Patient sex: M
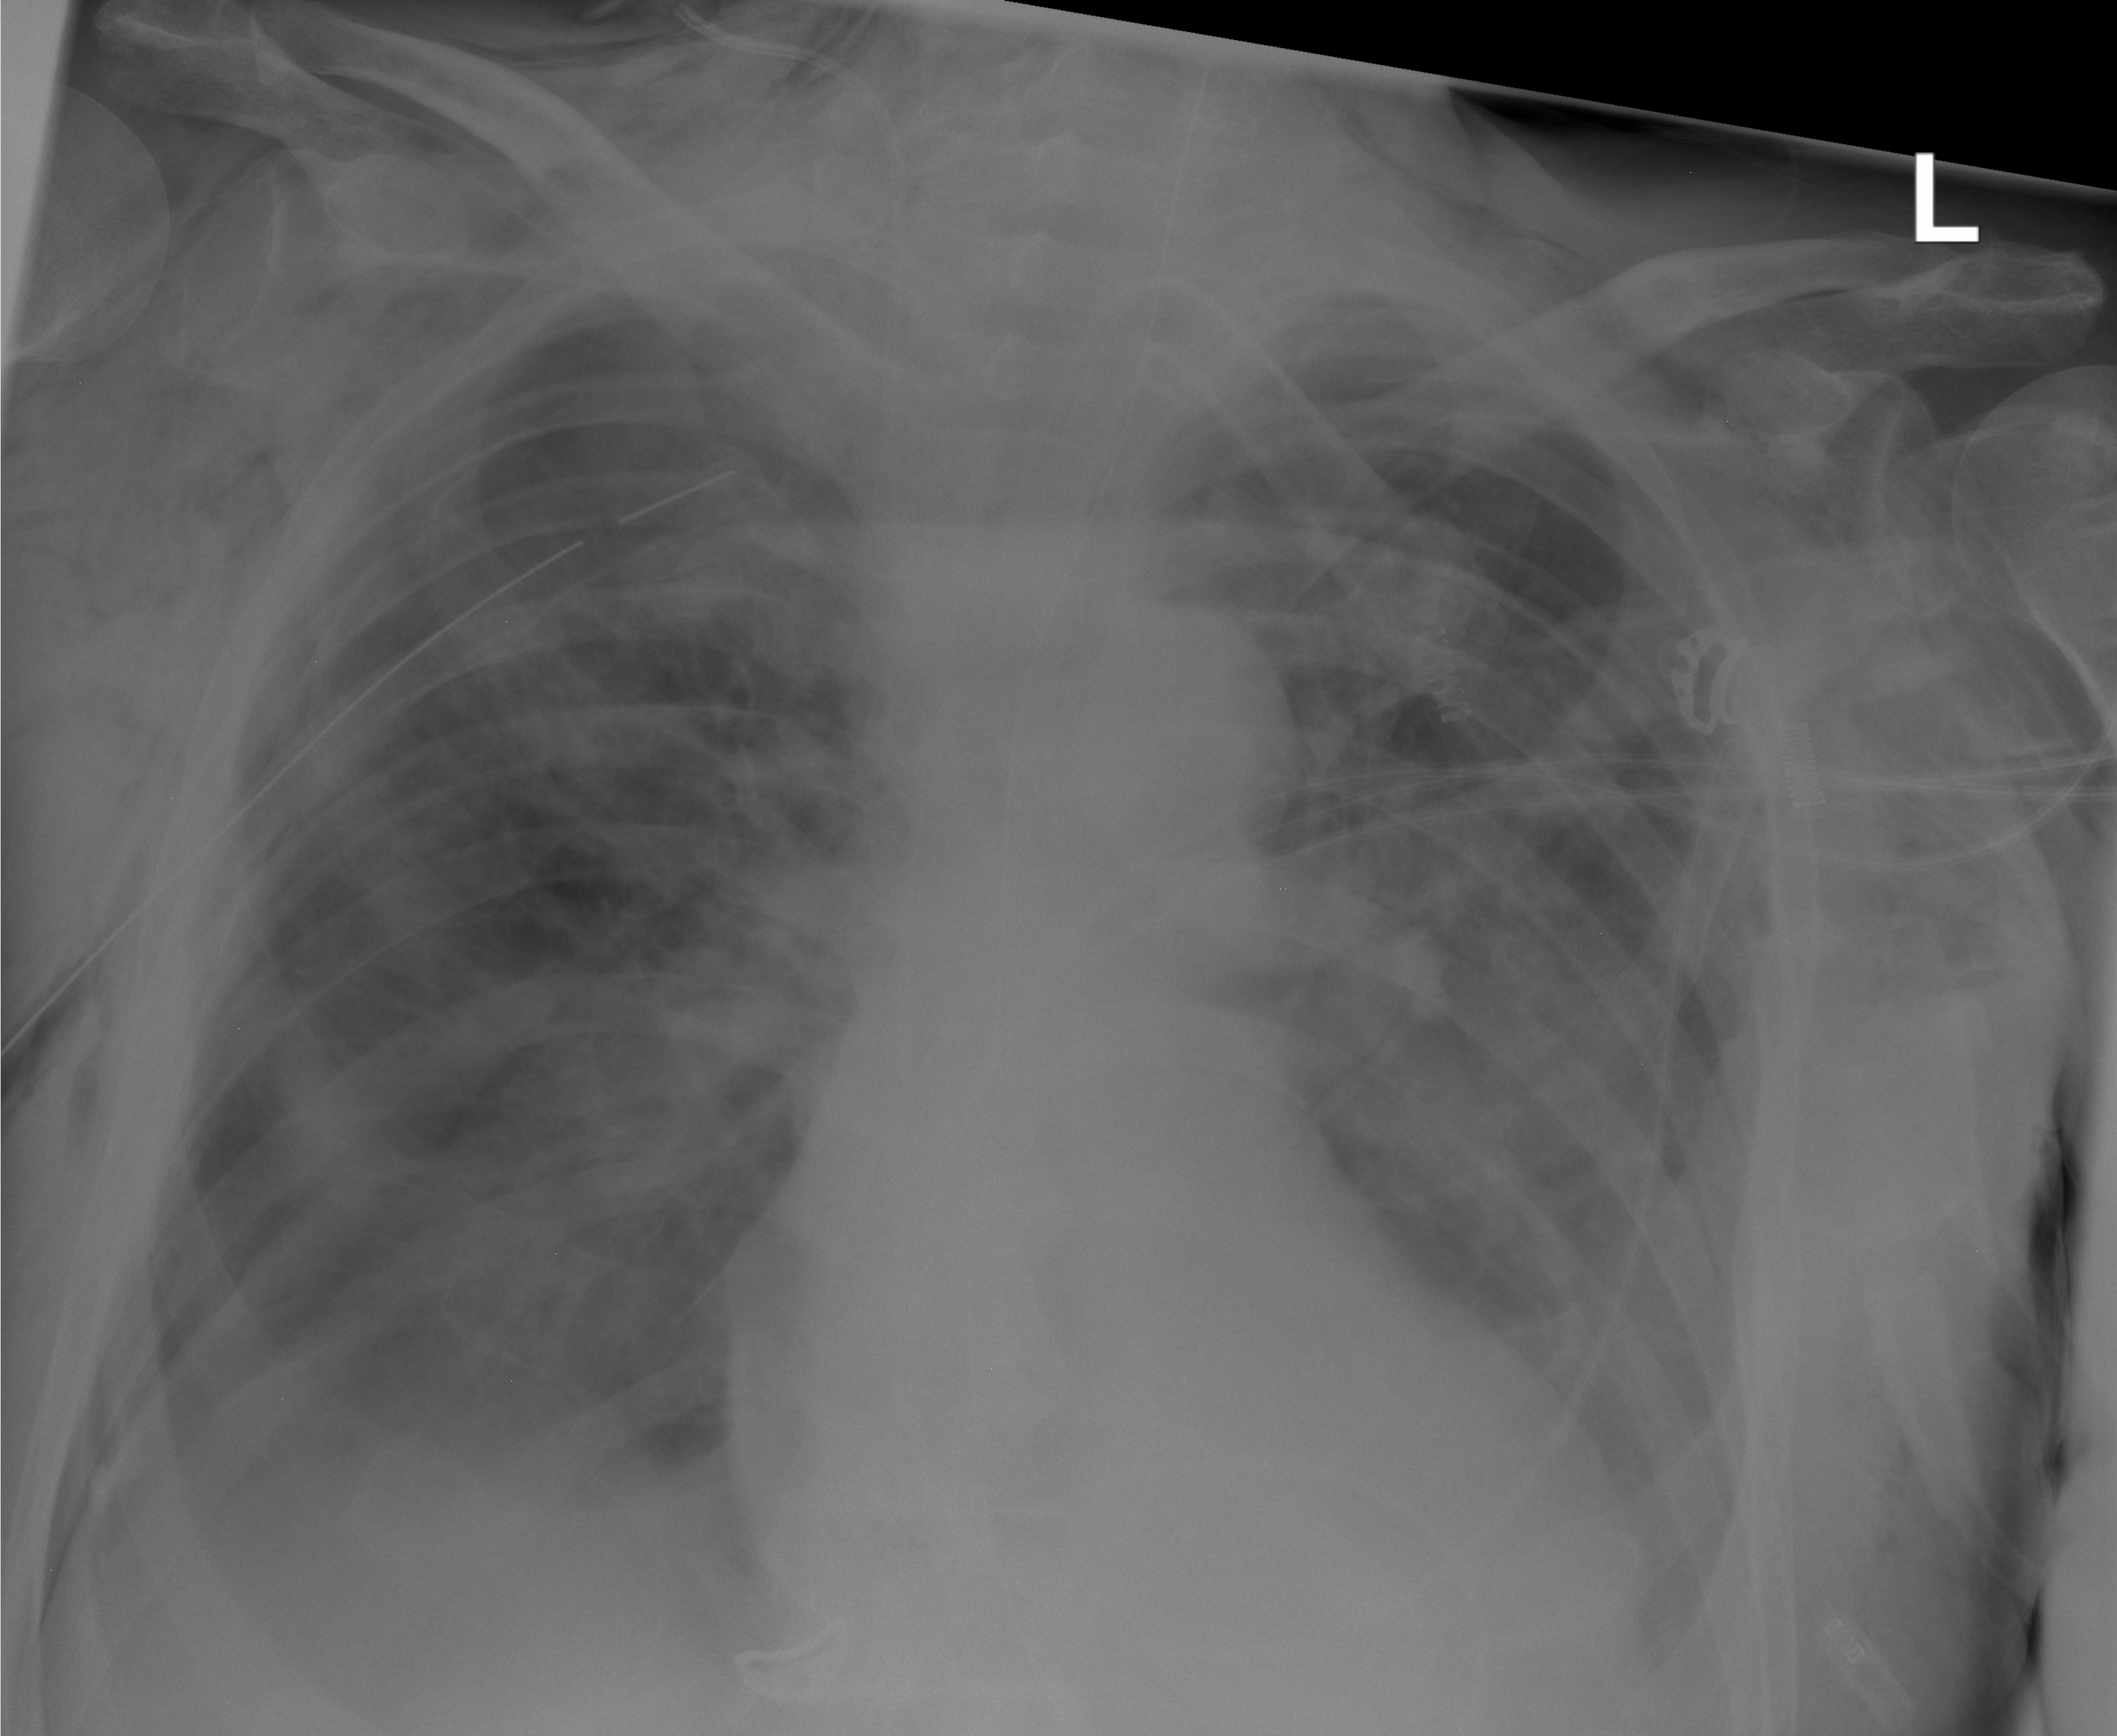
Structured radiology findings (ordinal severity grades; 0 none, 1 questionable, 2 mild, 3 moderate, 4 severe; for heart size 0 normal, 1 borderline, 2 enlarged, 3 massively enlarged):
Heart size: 2
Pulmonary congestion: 0
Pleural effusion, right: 2
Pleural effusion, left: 2
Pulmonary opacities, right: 0
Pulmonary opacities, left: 0
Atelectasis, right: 3
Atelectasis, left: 2